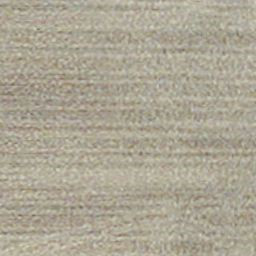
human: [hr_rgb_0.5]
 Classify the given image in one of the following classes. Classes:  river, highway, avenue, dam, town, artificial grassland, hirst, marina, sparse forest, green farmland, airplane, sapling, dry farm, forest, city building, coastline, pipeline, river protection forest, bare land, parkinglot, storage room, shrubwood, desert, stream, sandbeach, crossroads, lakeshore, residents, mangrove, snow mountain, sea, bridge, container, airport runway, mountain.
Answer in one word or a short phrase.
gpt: dry farm